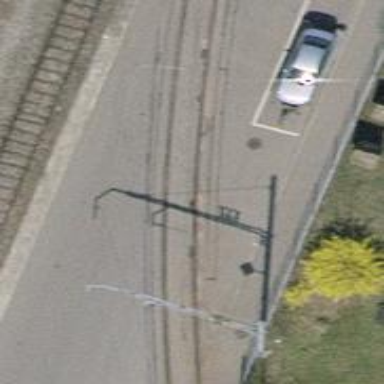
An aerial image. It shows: Single-track railway spur.